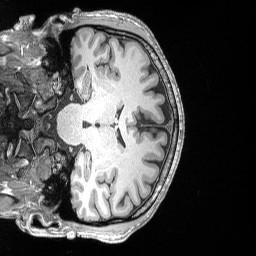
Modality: T1w
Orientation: coronal
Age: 36
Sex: male
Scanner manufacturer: siemens
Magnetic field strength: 3 T
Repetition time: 2.53 s
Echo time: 0.00164 s